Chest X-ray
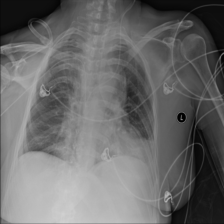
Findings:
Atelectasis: negative
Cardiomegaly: negative
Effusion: positive
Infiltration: positive
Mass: negative
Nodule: negative
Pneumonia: negative
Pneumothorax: negative
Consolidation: negative
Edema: negative
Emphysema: negative
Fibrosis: negative
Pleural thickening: negative
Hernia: negative